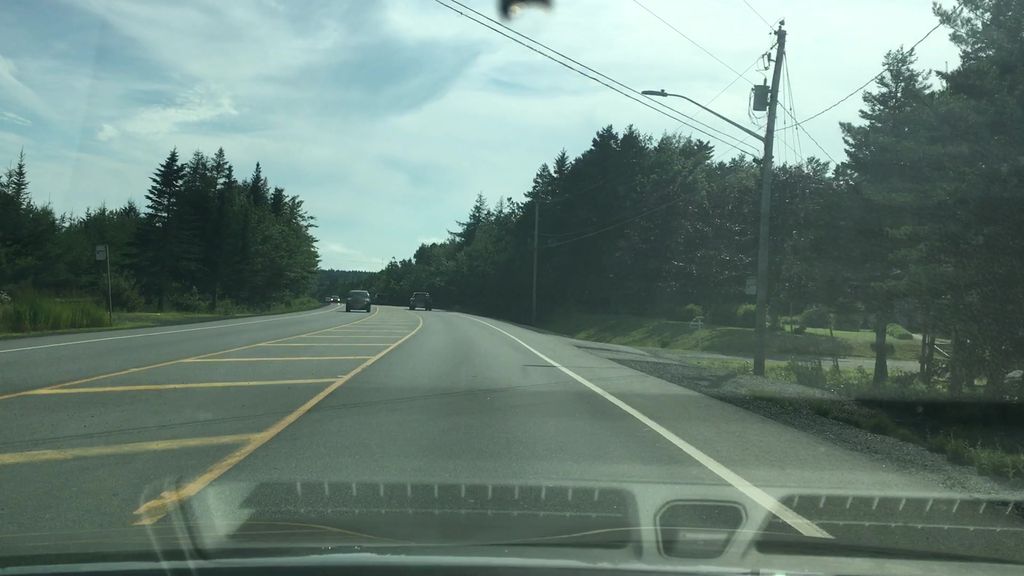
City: halifax